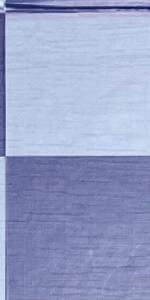
Label: Empty